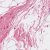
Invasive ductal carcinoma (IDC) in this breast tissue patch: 0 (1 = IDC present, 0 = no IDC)